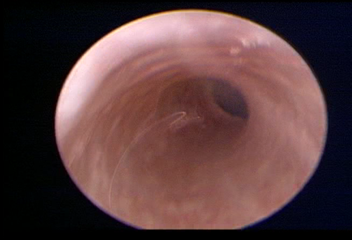
Modality: WLC
Class: Normal mucosa
Bladder cancer association: No